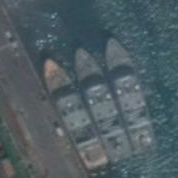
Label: civil